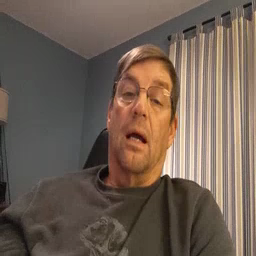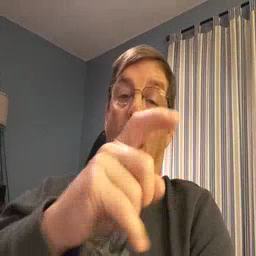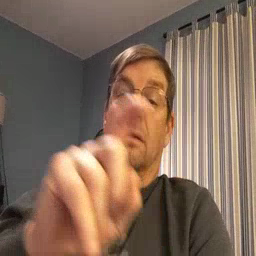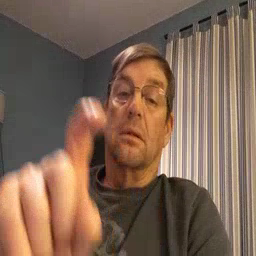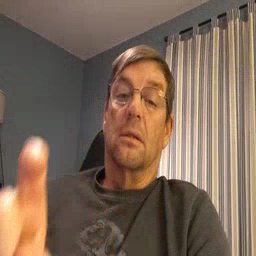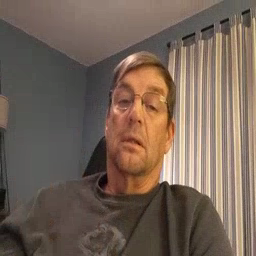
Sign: closet